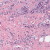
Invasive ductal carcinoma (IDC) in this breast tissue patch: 1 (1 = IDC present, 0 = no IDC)